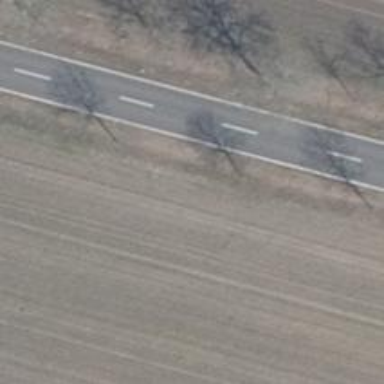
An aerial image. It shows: Row of trees in natural setting.